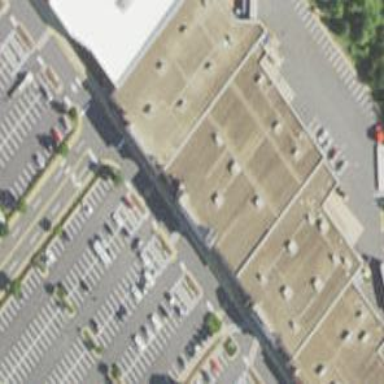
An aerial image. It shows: Parking space.